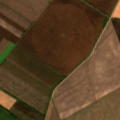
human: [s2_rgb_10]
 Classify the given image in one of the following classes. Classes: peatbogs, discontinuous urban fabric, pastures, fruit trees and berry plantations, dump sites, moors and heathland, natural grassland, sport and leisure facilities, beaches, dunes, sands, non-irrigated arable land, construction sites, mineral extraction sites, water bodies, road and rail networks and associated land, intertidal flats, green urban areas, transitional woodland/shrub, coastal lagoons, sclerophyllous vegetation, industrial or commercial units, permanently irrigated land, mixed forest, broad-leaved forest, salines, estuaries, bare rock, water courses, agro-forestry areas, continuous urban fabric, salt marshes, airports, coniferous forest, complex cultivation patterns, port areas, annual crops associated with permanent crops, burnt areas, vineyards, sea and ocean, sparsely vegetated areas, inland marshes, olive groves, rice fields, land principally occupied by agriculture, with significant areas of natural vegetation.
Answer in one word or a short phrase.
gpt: non-irrigated arable land